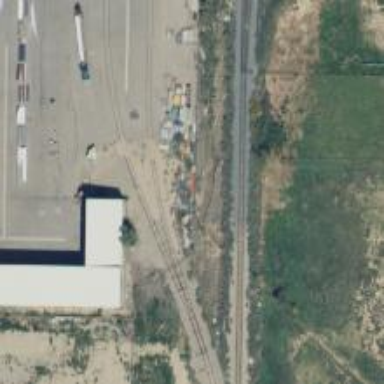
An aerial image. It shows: Rail spur service.